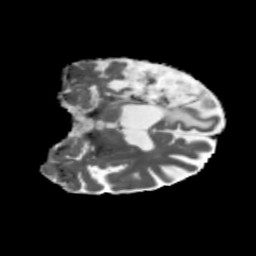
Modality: MD
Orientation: coronal
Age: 68
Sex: male
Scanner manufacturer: siemens
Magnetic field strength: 3 T
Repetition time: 5.47 s
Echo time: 0.0854 s